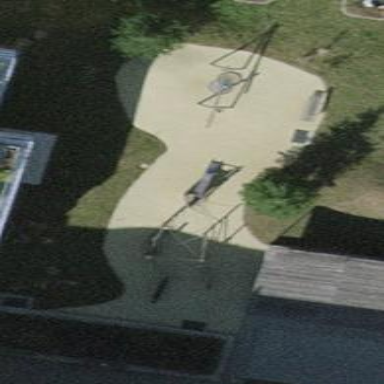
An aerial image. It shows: Playground area for leisure activities on the land.